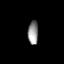
Tissue: lung
Cell type: T cells
Senescence score: 0.6332
Nuclear area (px): 234
Mean DAPI intensity: 147.436